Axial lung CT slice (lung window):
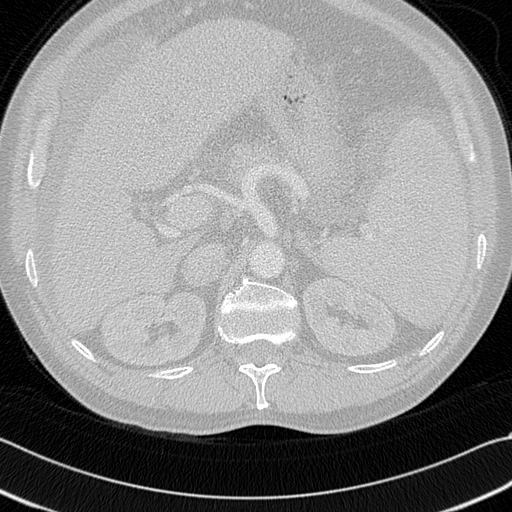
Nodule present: no